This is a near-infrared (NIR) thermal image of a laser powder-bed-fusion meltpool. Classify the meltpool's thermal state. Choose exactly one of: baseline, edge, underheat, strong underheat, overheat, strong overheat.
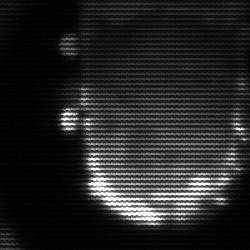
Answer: baseline